Question: I am trying to reproduce a plot which visualizes the temporal span of a group of electronic tags but have been having little success. I have attached a simple example of the kind of plot I am looking to produce and the data which makes that plot up. Any help generating this plot using ggplot would be extremely helpful.
Please note that in the plot I don't care about year, I simply want to visualize the days and months over which a tag was recording data. Also note that for tags like 4120 which were put out late in the year (September) and continued to produce data through to the begin of the following year (April), that the bar continues through the end of the year and then has another bar that starts in January and visualizes the rest of the tag record.
'''
dat <- structure(list(Tag_Num = c(44386L, 44387L, 44388L, 44390L, 52236L,
52237L, 52238L, 60639L, 60641L, 61921L, 61925L, 61932L, 61936L,
61938L, 61940L, 61957L, 63975L, 63977L, 87565L, 100949L), Deploy = structure(c(1L,
3L, 2L, 9L, 5L, 7L, 14L, 6L, 4L, 13L, 15L, 20L, 10L, 12L, 8L,
19L, 16L, 11L, 18L, 17L), .Label = c("5/4/2004", "5/5/2004",
"5/6/2004", "6/22/2011", "6/24/2005", "6/24/2011", "6/26/2005",
"6/30/2006", "7/3/2004", "9/1/2006", "9/10/2007", "9/11/2007",
"9/12/2006", "9/15/2007", "9/21/2006", "9/22/2006", "9/24/2010",
"9/6/2008", "9/7/2006", "9/9/2006"), class = "factor"), Recover = structure(c(14L,
14L, 14L, 2L, 18L, 17L, 3L, 16L, 15L, 7L, 4L, 12L, 9L, 6L, 13L,
8L, 5L, 11L, 1L, 10L), .Label = c("12/20/2008", "12/31/2004",
"3/14/2008", "3/21/2007", "4/18/2007", "5/12/2008", "5/15/2007",
"5/16/2007", "5/21/2007", "5/22/2011", "5/8/2008", "5/9/2007",
"7/26/2006", "9/10/2004", "9/20/2011", "9/22/2011", "9/25/2005",
"9/8/2005"), class = "factor")), .Names = c("Tag_Num", "Deploy",
"Recover"), class = "data.frame", row.names = c(NA, -20L))
'''
The figure no longer matches the above dataset but still gives an example of what I am trying to accomplish.

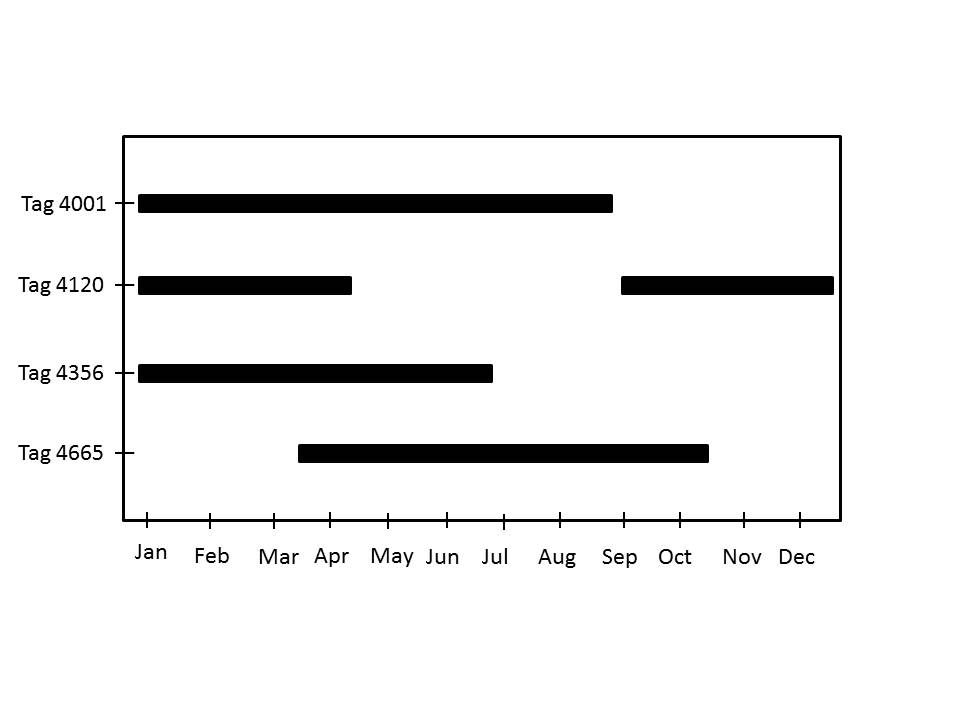
Answer: I found a solution, although I ended up relying on Julian dates to get this to work. I relied heavily on the lubridate, dplyr, and ggplot2 packages.
I spent a long time figuring out how the dataset should look. If you just have these five points, you could easily make a second row for 4120. Here is a way to do it on the whole dataset using 'do' from 'dplyr'.
'''
require(dplyr)
require(lubridate)
dat2 = dat %>%
group_by(Tag_Num) %>%
do(if(year(mdy(.$Deploy)) - year(mdy(.$Recover)) != 0) {
data.frame(Deploy = c(as.character(.$Deploy), paste("1/1", year(mdy(.$Recover)), sep = "/")),
Recover = c(paste("12/31", year(mdy(.$Deploy)), sep = "/"), as.character(.$Recover))) }
else { data.frame(Deploy = .$Deploy, Recover = .$Recover) } )
'''
Now the dataset looks like:
> '''
Tag_Num Deploy Recover
1 4001 1/1/2014 9/1/2014
2 4120 9/1/2013 12/31/2013
3 4120 1/1/2014 4/20/2014
4 4356 1/1/2011 6/29/2011
5 4665 3/15/2010 10/17/2010
'''
I made converted to Julian Day Deploy and Recover dates for the actual plotting. I put year of deployment in, as well, so you could technically do something like color by year in the plot.
'''
dat2 = dat2 %>% ungroup %>%
mutate(year = year(mdy(Deploy)), JDeploy = yday(mdy(Deploy)),
JRecover = yday(mdy(Recover)), Tag_Num = factor(Tag_Num))
'''
> '''
Tag_Num Deploy Recover year JDeploy JRecover
1 4001 1/1/2014 9/1/2014 2014 1 244
2 4120 9/1/2013 12/31/2013 2013 244 365
3 4120 1/1/2014 4/20/2014 2014 1 110
4 4356 1/1/2011 6/29/2011 2011 1 180
5 4665 3/15/2010 10/17/2010 2010 74 290
'''
To put months on the x axis instead of Julian Day, I figured out the approximate Julian Day of the middle of each month to use as axis breaks. This seems a little hacky to me, but wasn't sure how else to define the breaks.
'''
# Make breaks in Julian Day that will be equivalent to essentially midmonth?
xbreaks = yday(paste(2013, 1:12, c(15, 14, rep(15, 10)), sep = "-"))
# If want labels at start of each month rather than midmonth
xbreaks2 = yday(paste(2013, 1:12, 1, sep = "-"))
'''
Then plotting with ggplot2. This relies using 'as.numeric' on the factor 'Tag_Num' for use in 'geom_segment'. The y axis breaks labels were then set with the levels of 'Tag_Num'. You could change the order of the y axis be changing the order of the levels of 'Tag_Num' in the dataset.
With more tags, the numeric breaks on the y axis no longer represent every single unique tag by default (seen with updated dataset in OP). You can solve this by setting the 'breaks' in 'scale_y_continuous'.
'''
require(ggplot2)
ggplot(dat2, aes(x = JDeploy, xend = JRecover, y = as.numeric(Tag_Num), yend = as.numeric(Tag_Num))) +
geom_segment(size = 5) +
scale_y_continuous(breaks = unique(as.numeric(dat2$Tag_Num)), labels = paste("Tag", levels(dat2$Tag_Num))) +
ylab(NULL) +
xlab(NULL) +
scale_x_continuous(breaks = xbreaks2, labels = format(ISOdate(2004,1:12,1),"%b"))
'''